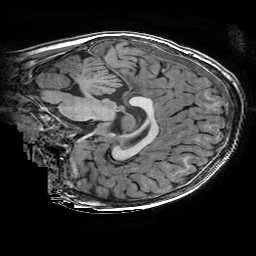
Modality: T1w
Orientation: sagittal
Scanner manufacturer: ge
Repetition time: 0.008096 s
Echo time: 0.00318 s